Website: home-depot
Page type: review-order
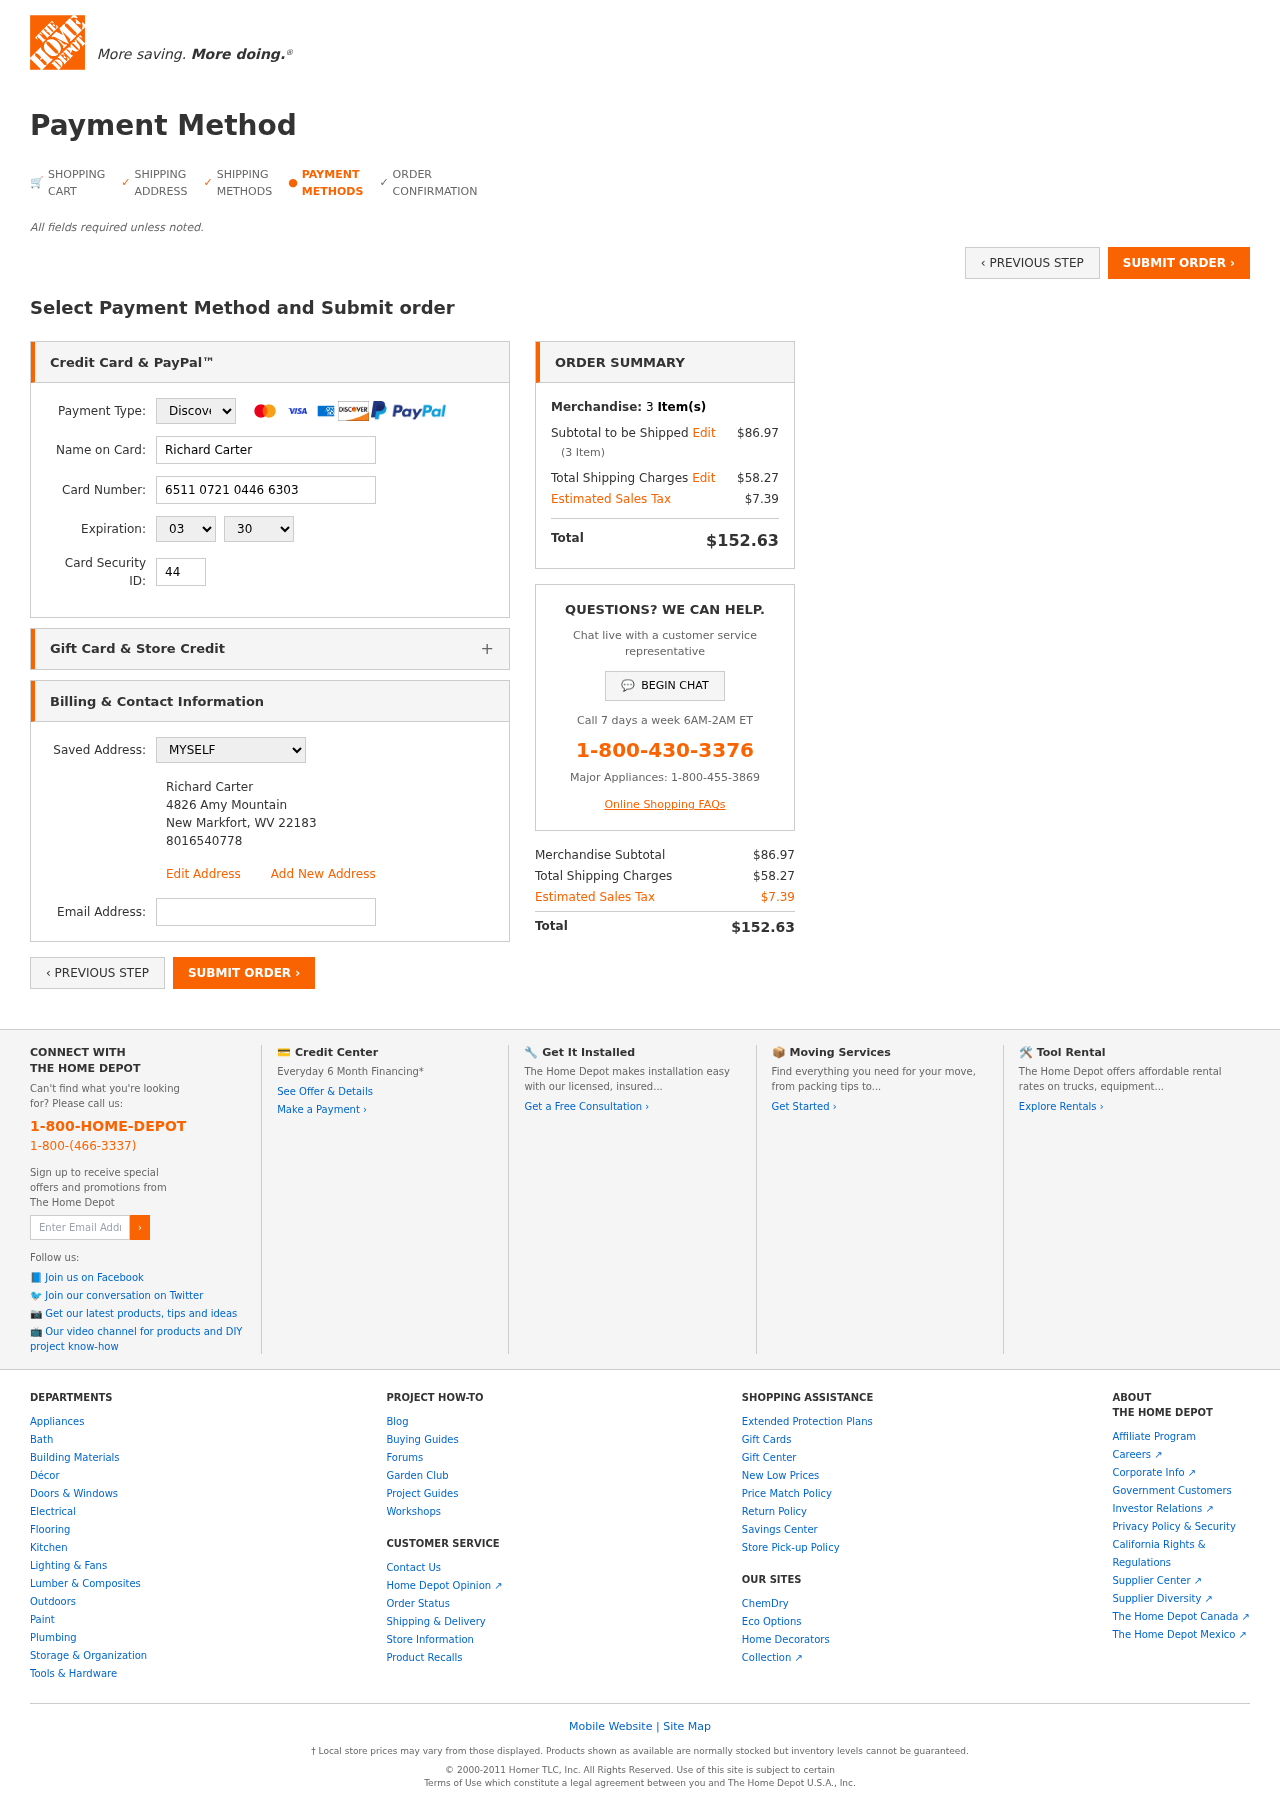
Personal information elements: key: PII_CARD_CVV
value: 448
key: PII_CARD_EXPIRY_MONTH
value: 03
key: PII_CARD_EXPIRY_YEAR
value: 30
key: PII_CARD_NUMBER
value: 6511 0721 0446 6303
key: PII_CARD_TYPE
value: Discover
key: PII_EMAIL
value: richard.carter@yahoo.com
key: PII_FULLNAME
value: Richard Carter
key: PII_FULLNAME2
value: Richard Carter
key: PII_STREET2
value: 4826 Amy Mountain
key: PII_CITY2
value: New Markfort
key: PII_STATE_ABBR2
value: WV
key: PII_POSTCODE2
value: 22183
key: PII_PHONE2
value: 8016540778
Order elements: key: ORDER_NUM_ITEMS
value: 3
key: ORDER_SUBTOTAL
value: $86.97
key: ORDER_NUM_ITEMS2
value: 3
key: ORDER_SHIPPING_COST
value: $58.27
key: ORDER_TAX
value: $7.39
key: ORDER_TOTAL
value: $152.63
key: ORDER_SUBTOTAL2
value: $86.97
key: ORDER_SHIPPING_COST2
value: $58.27
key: ORDER_TAX2
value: $7.39
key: ORDER_TOTAL2
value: $152.63